Question: I need to build a simple table of data. So usually I would just say let's use tables, that's what they are for.
However there is and extra little trick here which is if you click "show" there is an ajax call to show extra data below. Which makes me wonder, should I switch to DIVs?
I know both are possible - but I'm trying to see what is cleaner and easier...

(data here is fake)
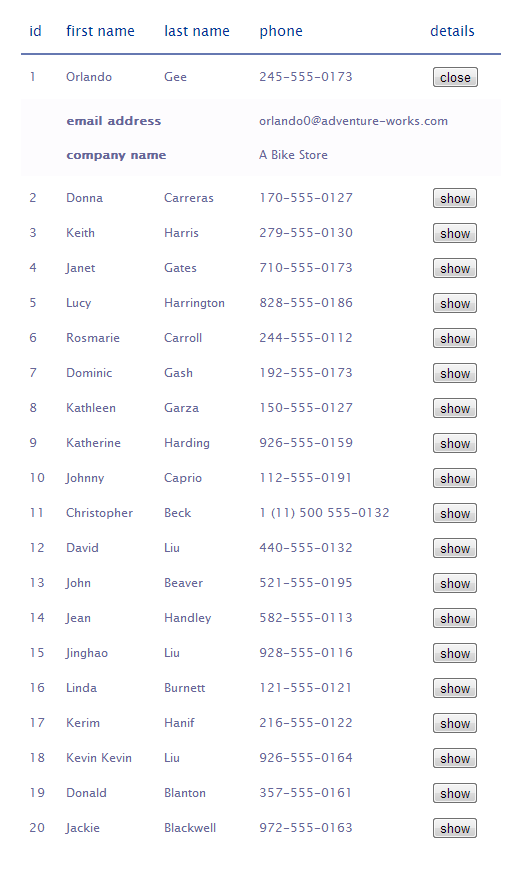
Answer: You answer your own question - the data is tabular, with horizontal and vertical relationships, so the semantically correct markup is most definitely a 'table'. The intended user interface should never factor in semantics choices.
You can easily, and correctly, implement the show button by inserting a new 'tr' element underneath the clicked one with the correct data.
Considering the original markup is as follows:
'''
<tr>
<td>1</td>
<td>Orlando</td>
<td>Gee</td>
<td>phone number</td>
<td><button>show</button></td>
</tr>
'''
You can then, in JS, append the required new rows, one per attribute:
'''
<tr class="otherbg-and-bold">
<td></td>
<td colspan="2">email address</td>
<td colspan="2">sample@company.tld</td>
</tr>
'''